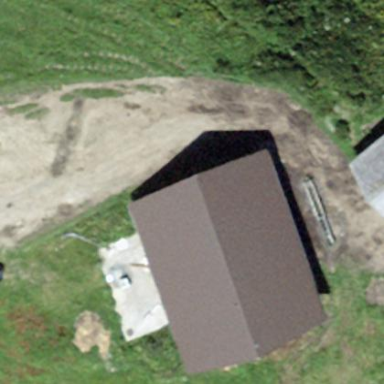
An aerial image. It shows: Farm auxiliary building.